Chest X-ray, AP view. Patient: 57 years old, sex M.
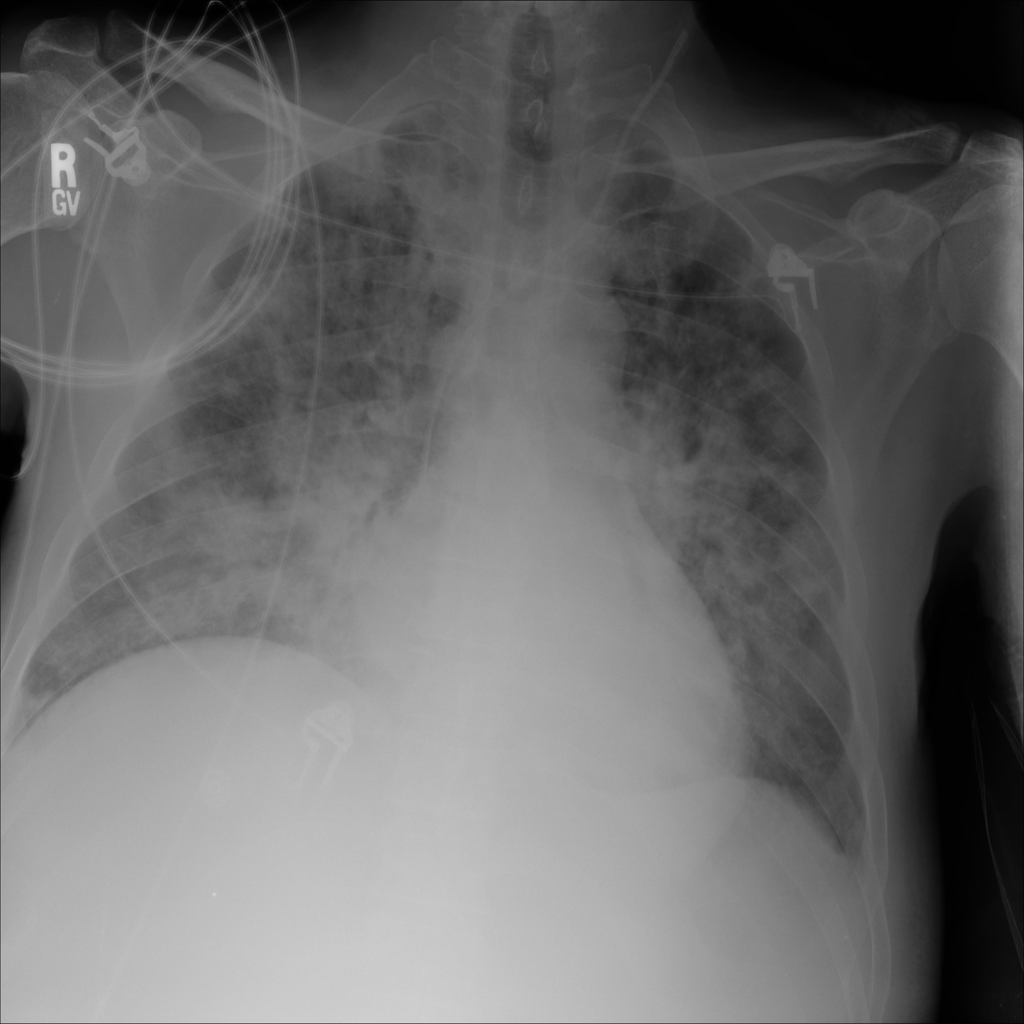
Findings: Infiltration